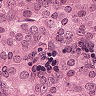
Metastatic tissue present: yes